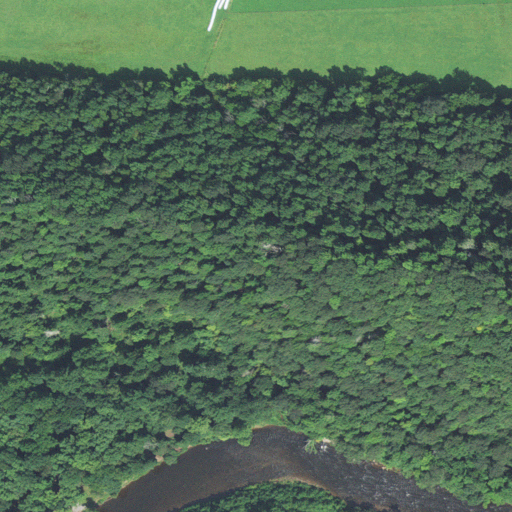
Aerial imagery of ridge(s) in West Virginia named Turkeybone Ridge containing deciduous forest, mixed forest, pasture, and open water